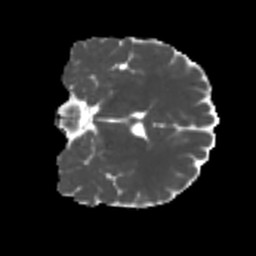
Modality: MD
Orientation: coronal
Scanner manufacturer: siemens
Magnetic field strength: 3 T
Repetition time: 4 s
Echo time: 0.0594 s